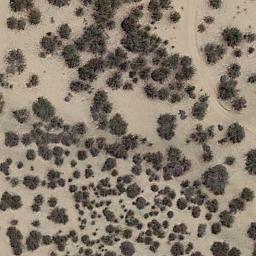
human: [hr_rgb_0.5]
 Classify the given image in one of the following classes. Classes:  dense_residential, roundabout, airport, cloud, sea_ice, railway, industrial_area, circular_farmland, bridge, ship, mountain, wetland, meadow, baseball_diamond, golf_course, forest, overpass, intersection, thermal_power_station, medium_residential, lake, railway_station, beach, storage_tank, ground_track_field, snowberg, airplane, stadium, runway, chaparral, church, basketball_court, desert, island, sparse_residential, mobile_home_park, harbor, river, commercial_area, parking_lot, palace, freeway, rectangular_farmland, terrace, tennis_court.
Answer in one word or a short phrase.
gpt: chaparral